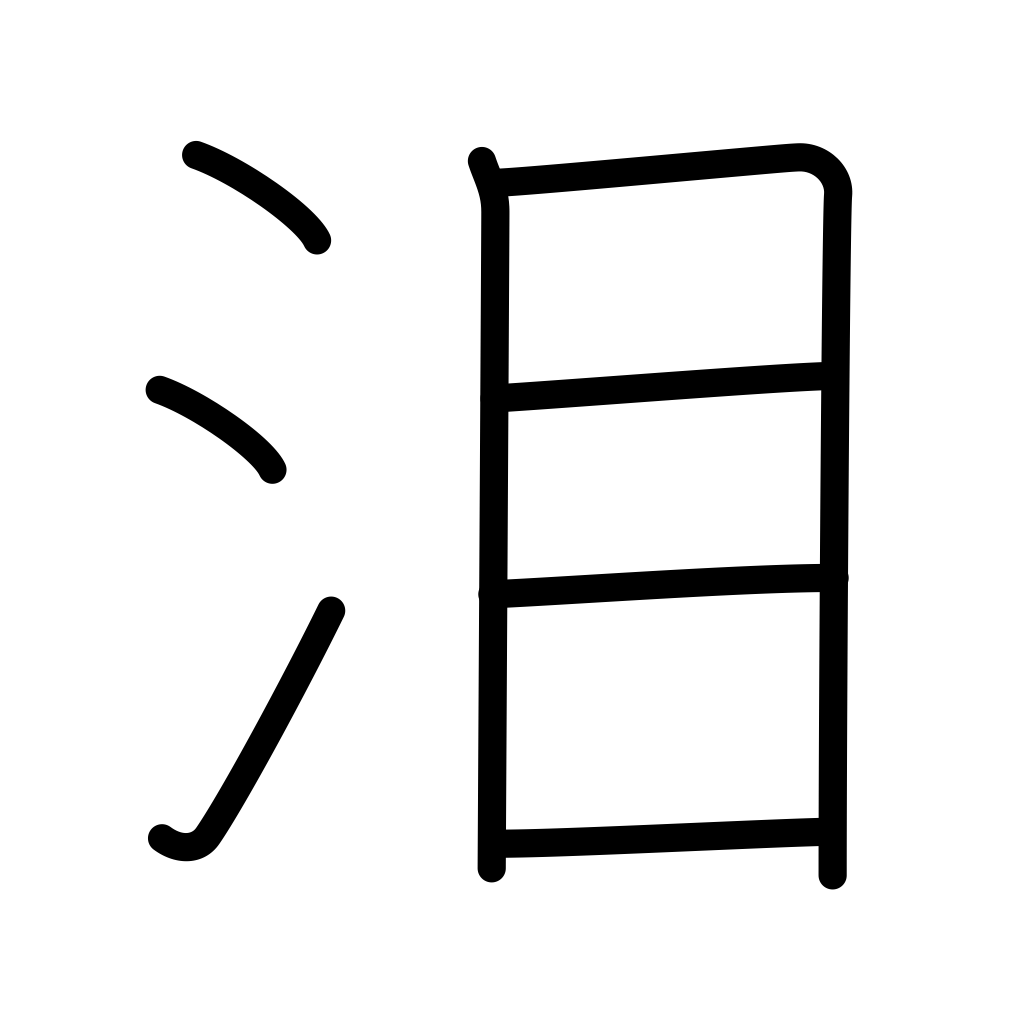
Meaning: tears, weep, cry